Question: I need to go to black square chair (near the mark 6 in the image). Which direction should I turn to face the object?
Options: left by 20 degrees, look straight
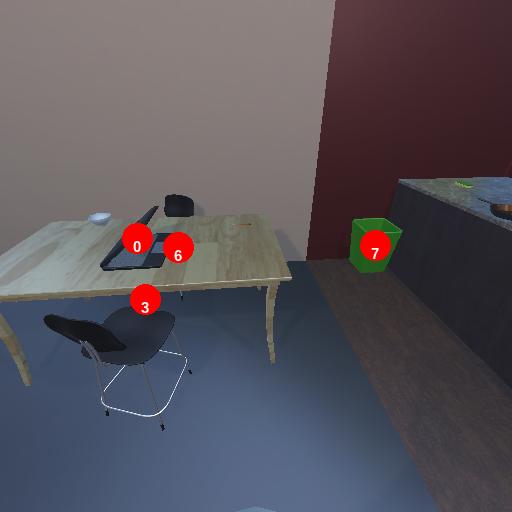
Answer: left by 20 degrees